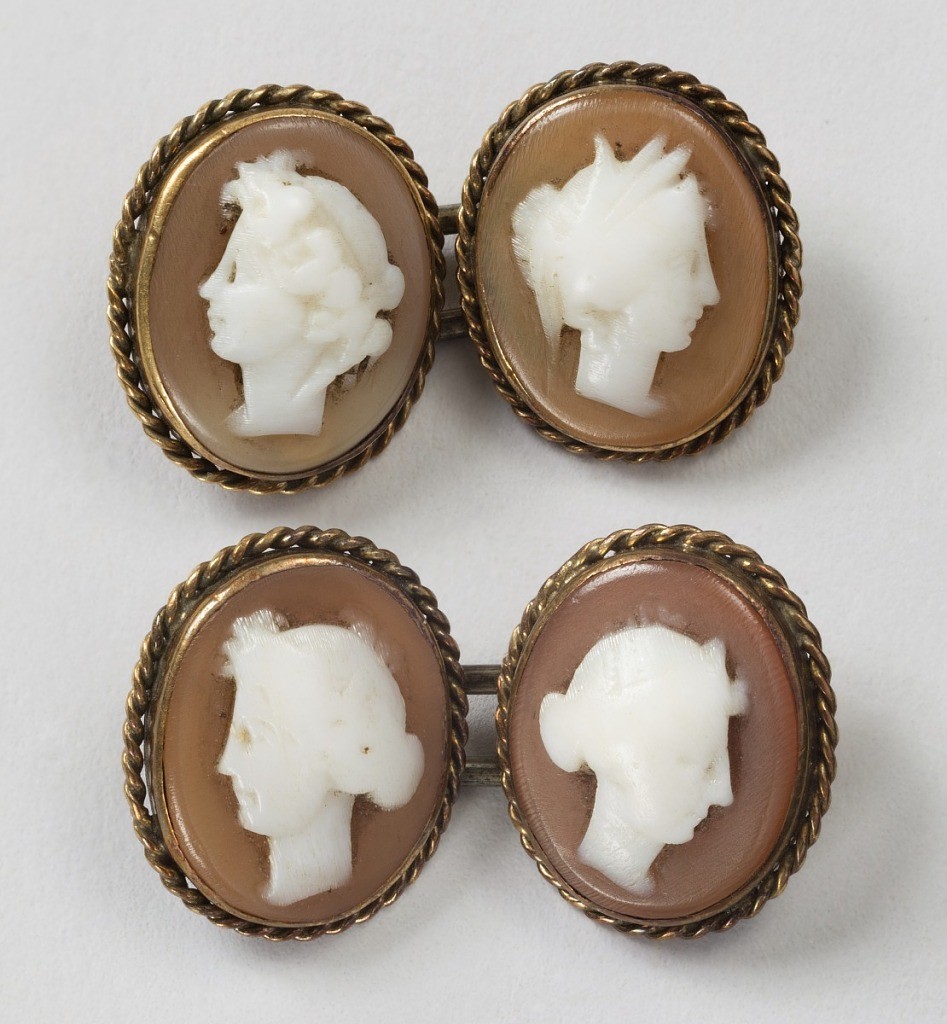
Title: Pair of Cuff LInks
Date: mid-19th century
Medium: Shell, gold
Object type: cuff links
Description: Shell cameos showing women's heads (white on brown) surrounded by gold in rope design and mounted on gold plates joined by gold links.